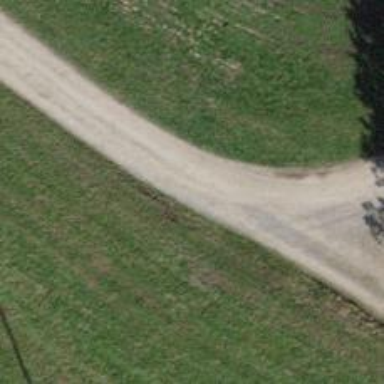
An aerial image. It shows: Gravel track with grade 2 quality.